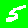
Digit: 5